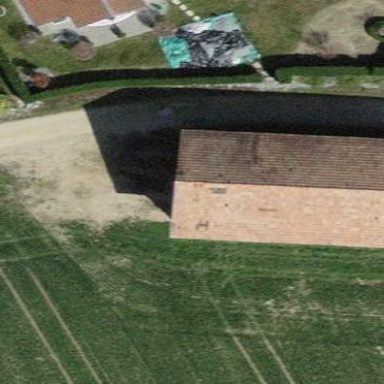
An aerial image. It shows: Building with tile roof.